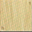
Piece: xx